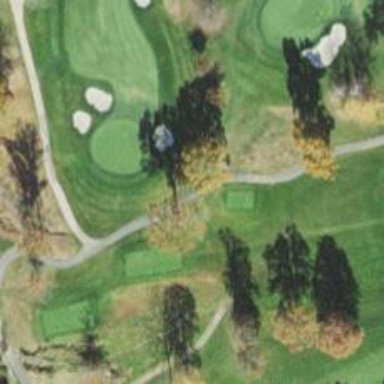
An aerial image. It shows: Path for both road and golf.